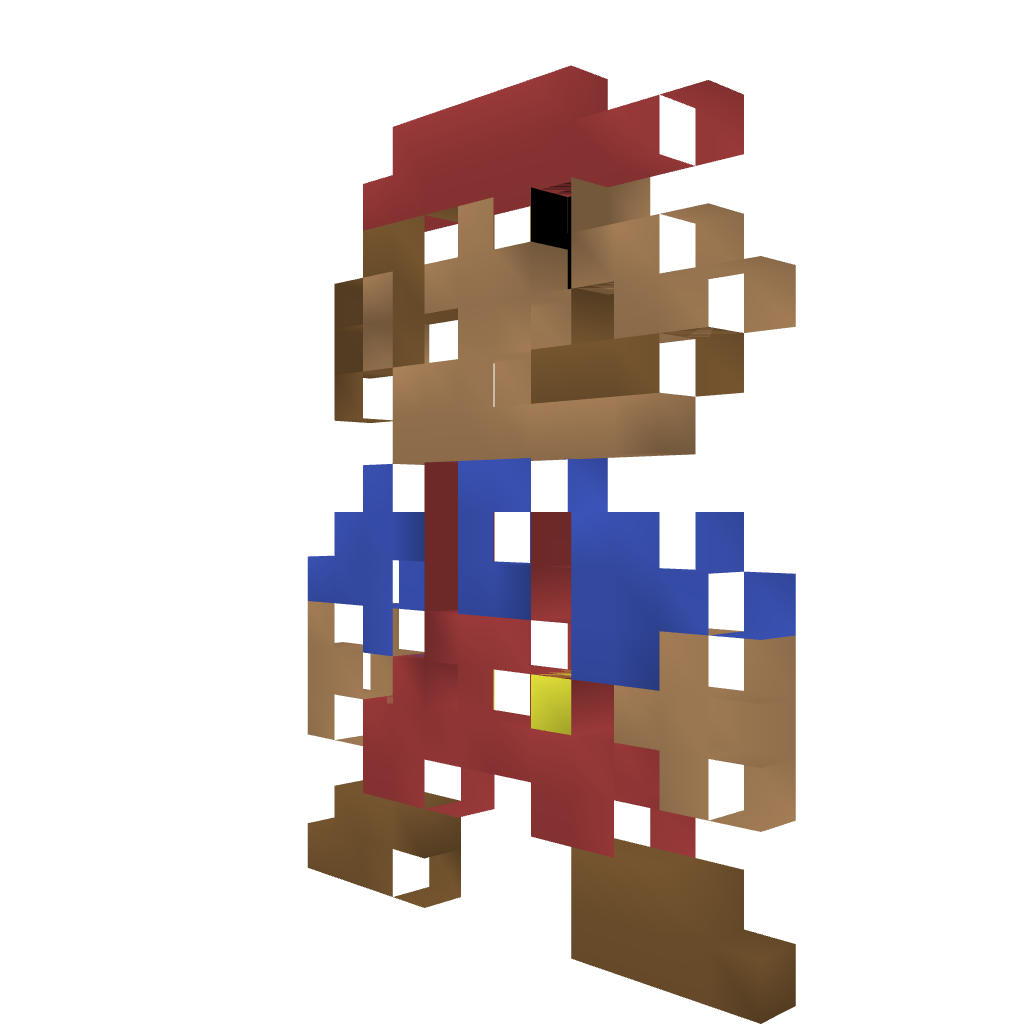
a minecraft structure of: Super Mario 8-Bit Style [Standing] good quality